Interaction volume radius: 10 \u00c5
Interaction volume height: 20 \u00c5
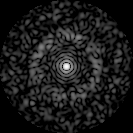
Disorder parameter: 0.84